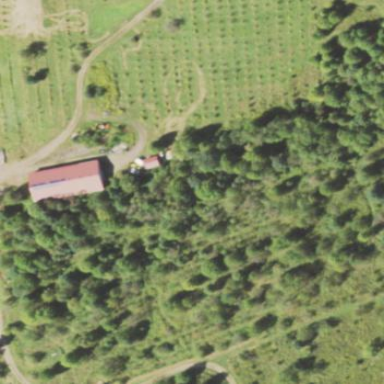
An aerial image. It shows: Orchard.